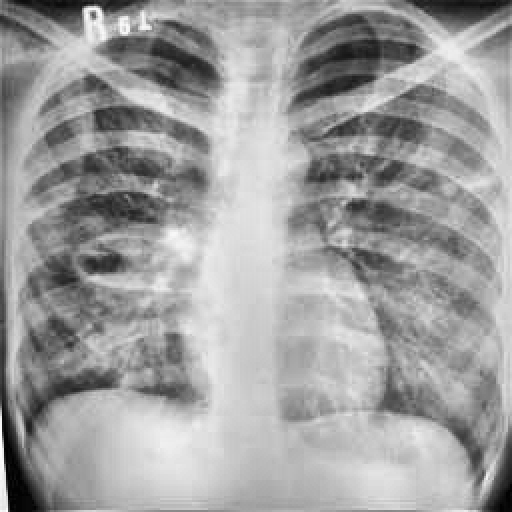
Finding: TUBERCULOSIS